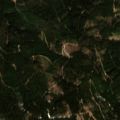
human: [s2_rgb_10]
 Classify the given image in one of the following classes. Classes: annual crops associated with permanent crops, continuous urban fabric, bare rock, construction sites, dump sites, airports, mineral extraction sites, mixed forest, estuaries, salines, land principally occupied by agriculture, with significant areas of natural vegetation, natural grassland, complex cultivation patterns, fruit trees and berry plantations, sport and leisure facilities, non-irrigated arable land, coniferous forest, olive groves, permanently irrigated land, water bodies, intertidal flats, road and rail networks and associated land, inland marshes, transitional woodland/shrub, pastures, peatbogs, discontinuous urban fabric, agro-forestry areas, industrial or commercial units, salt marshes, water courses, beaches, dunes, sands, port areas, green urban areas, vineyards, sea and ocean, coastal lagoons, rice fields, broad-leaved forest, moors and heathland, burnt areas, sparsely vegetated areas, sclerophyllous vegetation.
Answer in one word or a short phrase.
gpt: coniferous forest